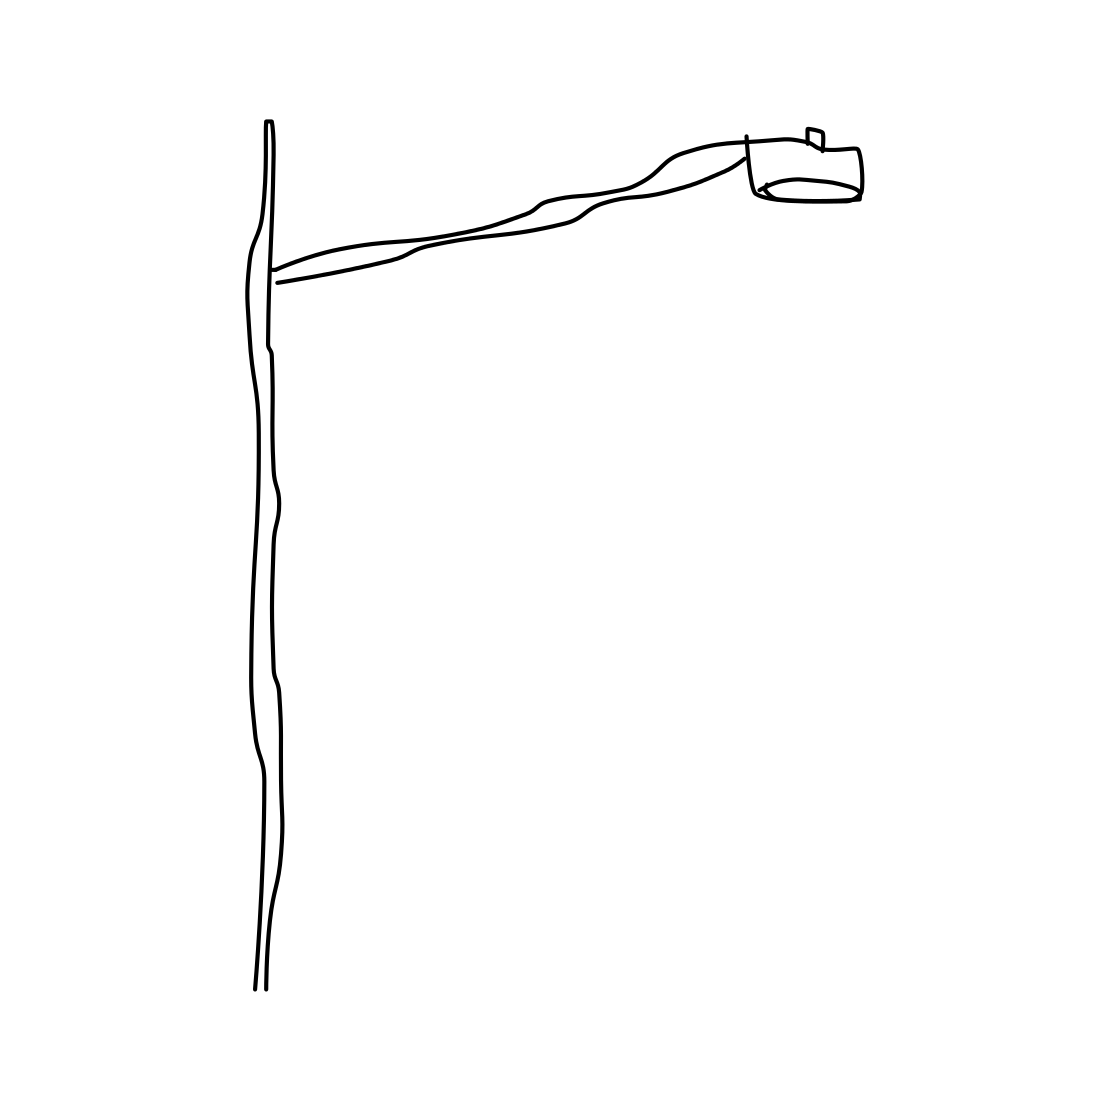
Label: streetlight